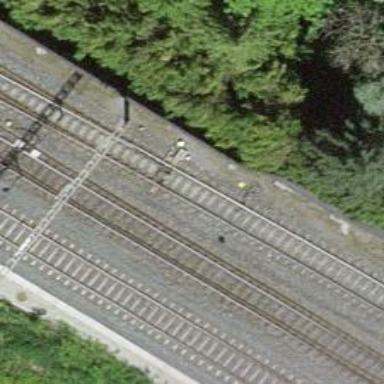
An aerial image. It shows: Railway switch.